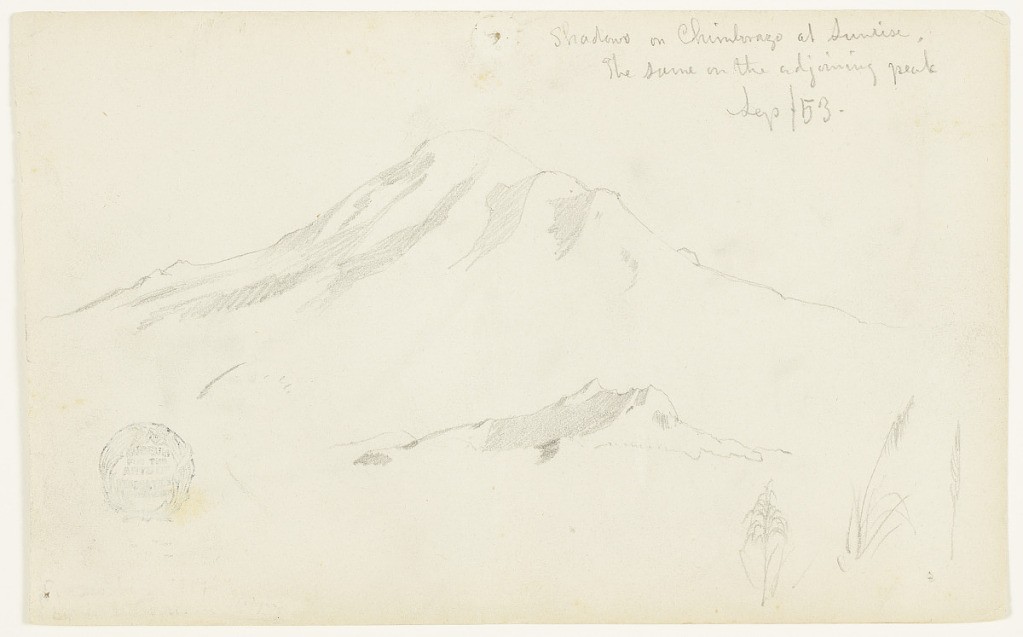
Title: Shadows on Chimborazo at Sunrise
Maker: Frederic Edwin Church, American, 1826–1900
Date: September 13-19, 1853
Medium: Graphite on white wove paper
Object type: Drawing
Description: Landscape study showing a view of the shadows on Mt. Chimborazo and its adjoining peak at morning. Chimborazo dominates composition at upper center, with neighboring peak below at center. At lower right, three sketches of wheat or reeds are visible.